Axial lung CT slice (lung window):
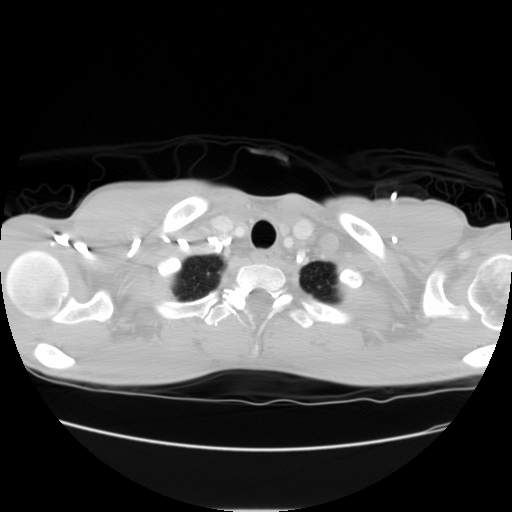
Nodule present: no